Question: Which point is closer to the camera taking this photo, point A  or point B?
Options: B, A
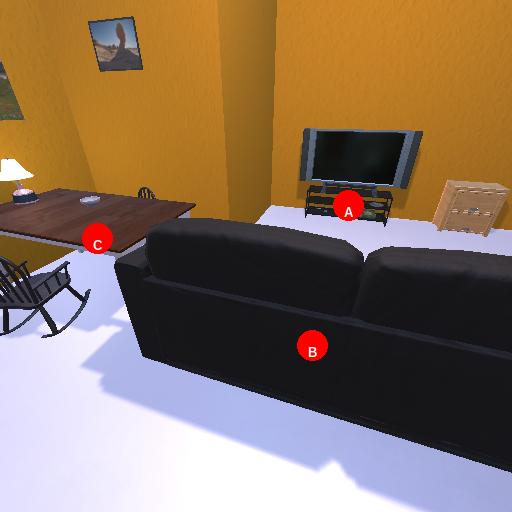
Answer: B